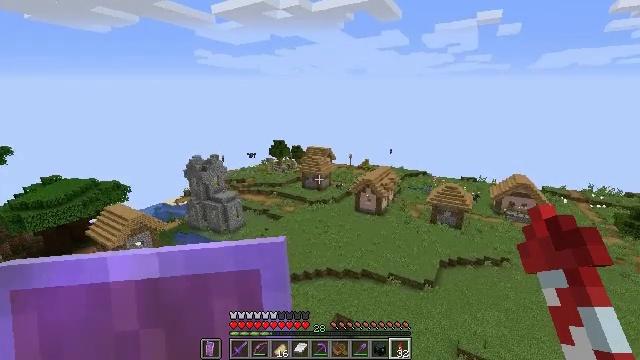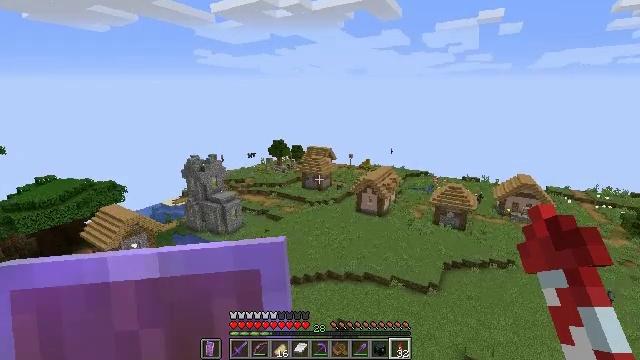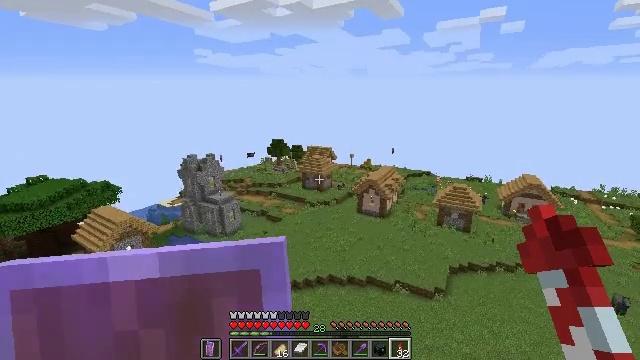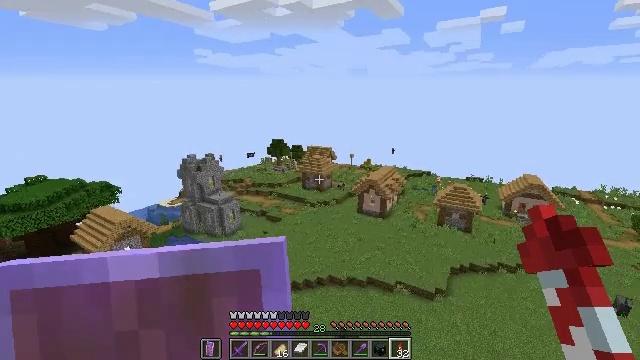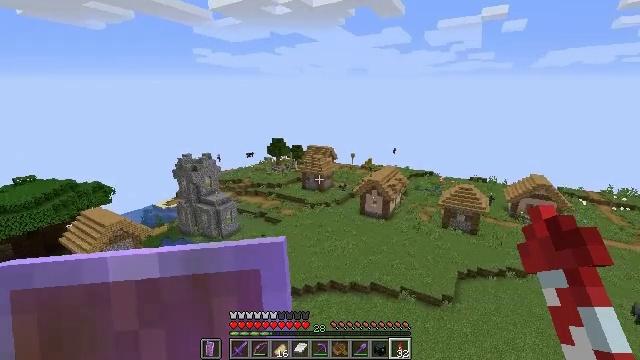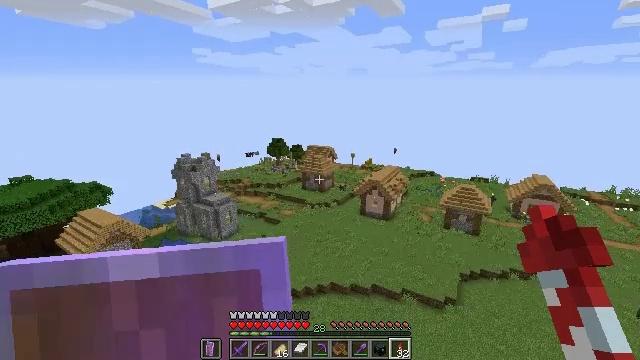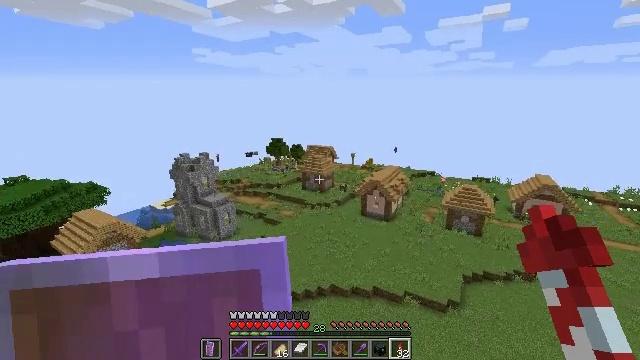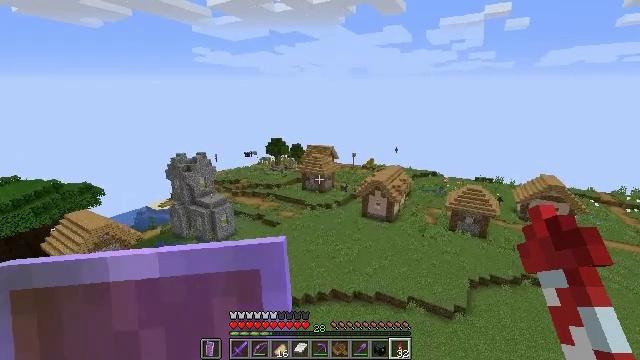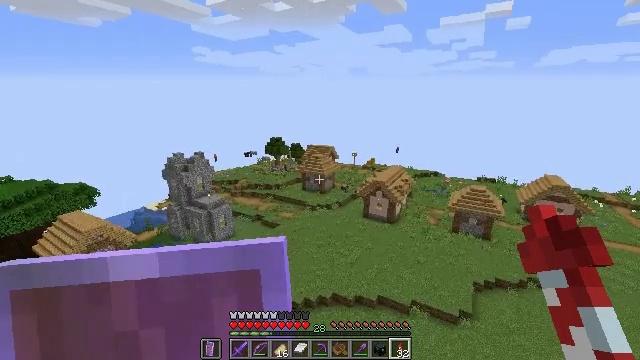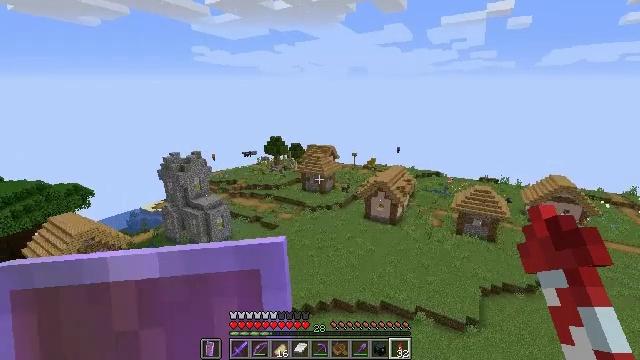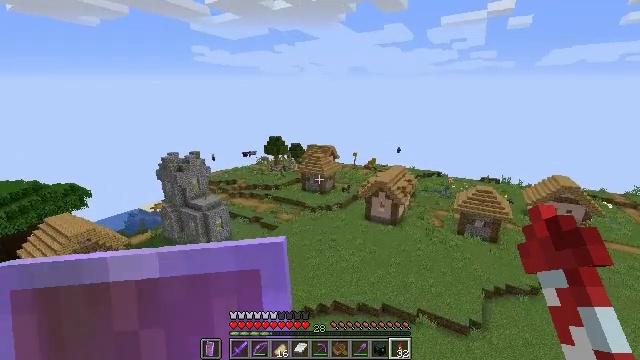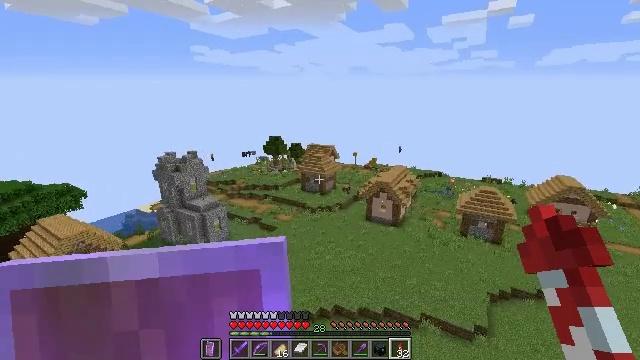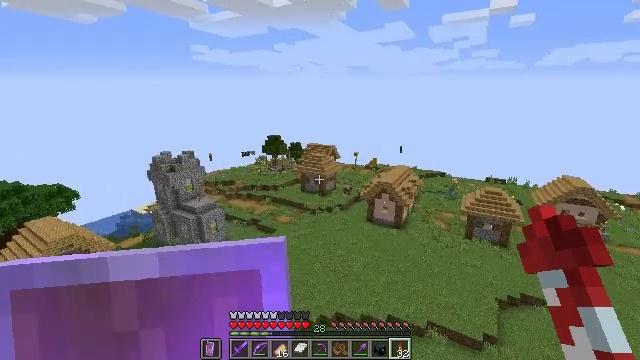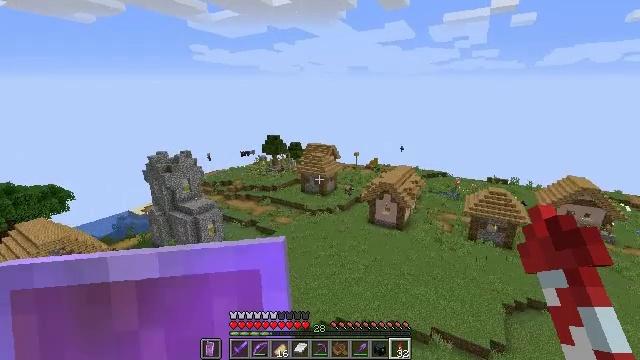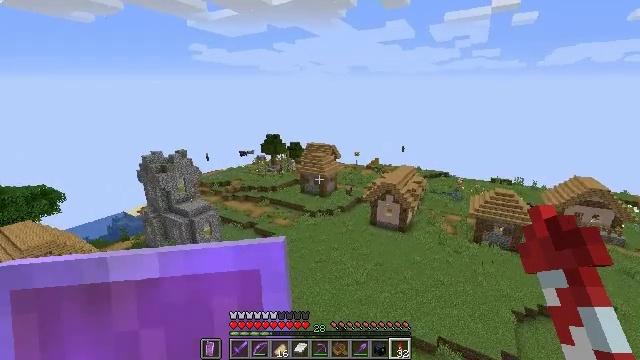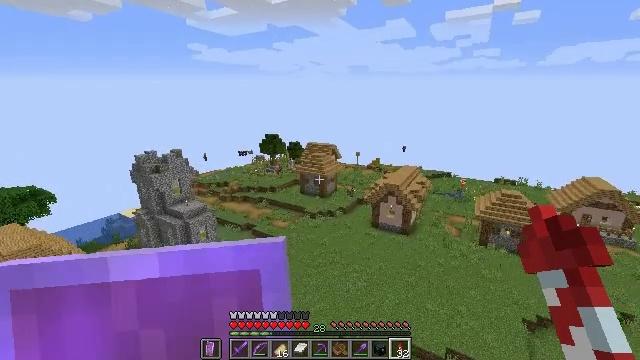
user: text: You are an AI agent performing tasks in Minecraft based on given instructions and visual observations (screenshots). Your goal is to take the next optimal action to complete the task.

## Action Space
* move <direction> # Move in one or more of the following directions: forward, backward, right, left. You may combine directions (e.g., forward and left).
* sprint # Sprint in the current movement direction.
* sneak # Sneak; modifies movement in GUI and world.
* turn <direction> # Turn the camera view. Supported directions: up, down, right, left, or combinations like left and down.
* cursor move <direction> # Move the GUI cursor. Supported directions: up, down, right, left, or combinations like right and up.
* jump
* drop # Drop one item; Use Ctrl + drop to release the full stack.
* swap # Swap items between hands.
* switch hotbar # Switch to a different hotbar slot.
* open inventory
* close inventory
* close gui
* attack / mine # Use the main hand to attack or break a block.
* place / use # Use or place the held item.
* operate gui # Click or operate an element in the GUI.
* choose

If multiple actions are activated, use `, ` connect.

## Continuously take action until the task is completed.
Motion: motion action
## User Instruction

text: Break the grass path to collect materials.
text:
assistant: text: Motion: no_op
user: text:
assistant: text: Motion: no_op
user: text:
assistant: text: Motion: no_op
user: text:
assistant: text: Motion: no_op
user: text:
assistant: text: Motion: no_op
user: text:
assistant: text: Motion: no_op
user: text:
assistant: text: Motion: no_op
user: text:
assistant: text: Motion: no_op
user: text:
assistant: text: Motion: no_op
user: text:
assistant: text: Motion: no_op
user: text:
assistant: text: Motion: no_op
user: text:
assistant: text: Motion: no_op
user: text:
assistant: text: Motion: no_op
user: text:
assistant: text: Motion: no_op
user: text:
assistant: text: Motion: no_op
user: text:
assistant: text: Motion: no_op
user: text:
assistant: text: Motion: no_op
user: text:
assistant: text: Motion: no_op
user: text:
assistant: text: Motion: no_op
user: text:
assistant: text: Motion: no_op
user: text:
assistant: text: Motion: no_op
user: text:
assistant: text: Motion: no_op
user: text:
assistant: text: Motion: no_op
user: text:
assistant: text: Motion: no_op
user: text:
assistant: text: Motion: no_op
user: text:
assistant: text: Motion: no_op
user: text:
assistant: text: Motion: no_op
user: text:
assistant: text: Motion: no_op
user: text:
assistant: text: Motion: no_op
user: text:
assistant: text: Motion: no_op